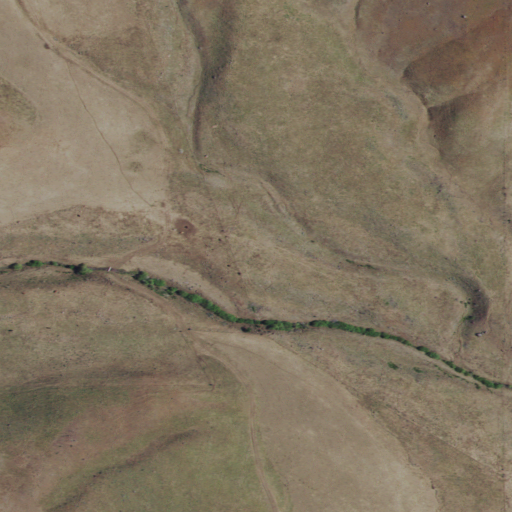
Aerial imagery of valley in Idaho named Minnis Canyon containing only grassland